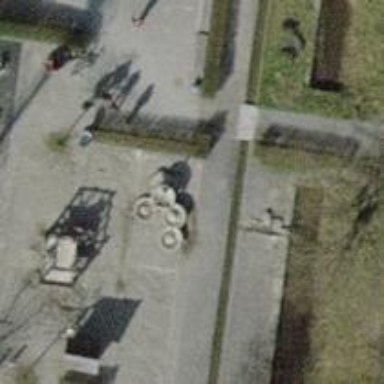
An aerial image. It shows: Playground area for leisure land.